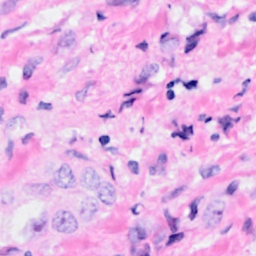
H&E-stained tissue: Breast